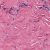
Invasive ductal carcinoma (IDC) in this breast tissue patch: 0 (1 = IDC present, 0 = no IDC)